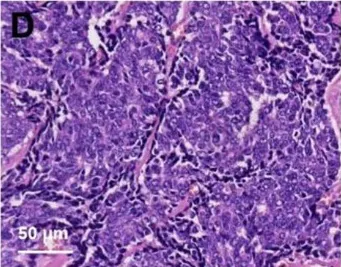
Magnification x 400.
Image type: pathology (h&e)